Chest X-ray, AP view. Patient: 67 years old, sex F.
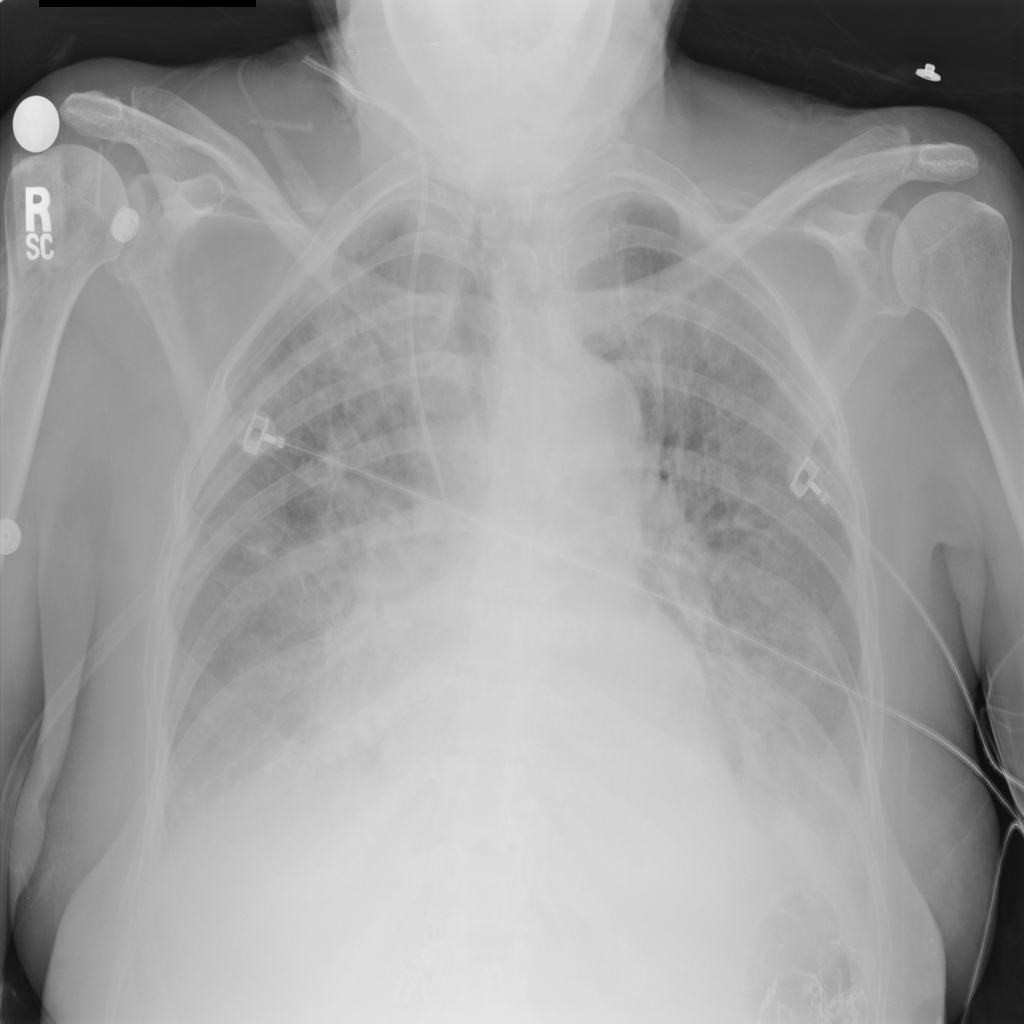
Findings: No Finding